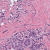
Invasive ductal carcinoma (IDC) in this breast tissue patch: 1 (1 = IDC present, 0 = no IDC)